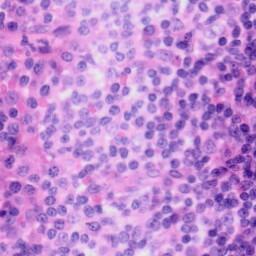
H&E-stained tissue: Tonsil